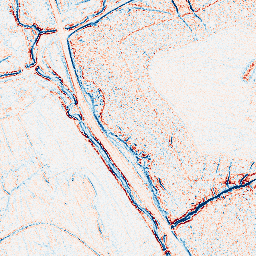
Category: edge_preserving
Decomposition family: bilateral
Decomposition parameters: d: 5
sigma_color: 25
sigma_space: 50
Upsampling method: regularized
Upsampling parameters: scale: 2
lambda_reg: 0.01
Upsampling scale: 2